Question: I am trying to use Guava Library's implementation of MultiMap. According to the
<URL>' method, but my Eclipse IDE thinks it doesn't even though I have imported the required jar.
It suggests 'The method create() is undefined for the type ArrayListMultimap'
Screen Shot for same:

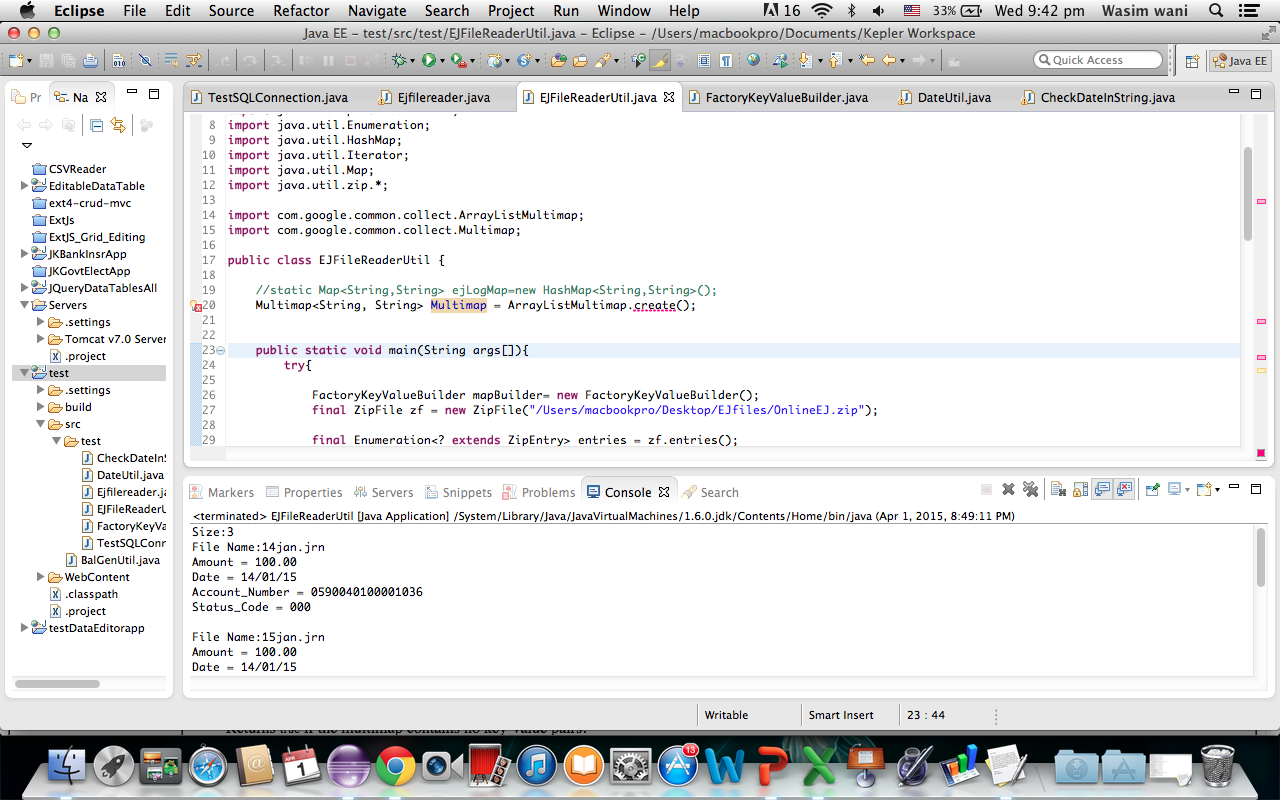
Answer: So Google Collections is not the same as Guava, although they share many of the same classes. That 'create' method is only available if you use a Guava jar rather than google-collections-0.8.jar
You can download the Guava jar (of any version) from <URL>, or alternatively get the Maven/Gradle config from the same place.